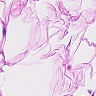
Metastatic tissue present: no